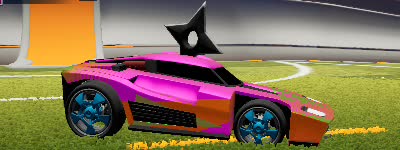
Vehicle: breakout